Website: macys
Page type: customer-info-address
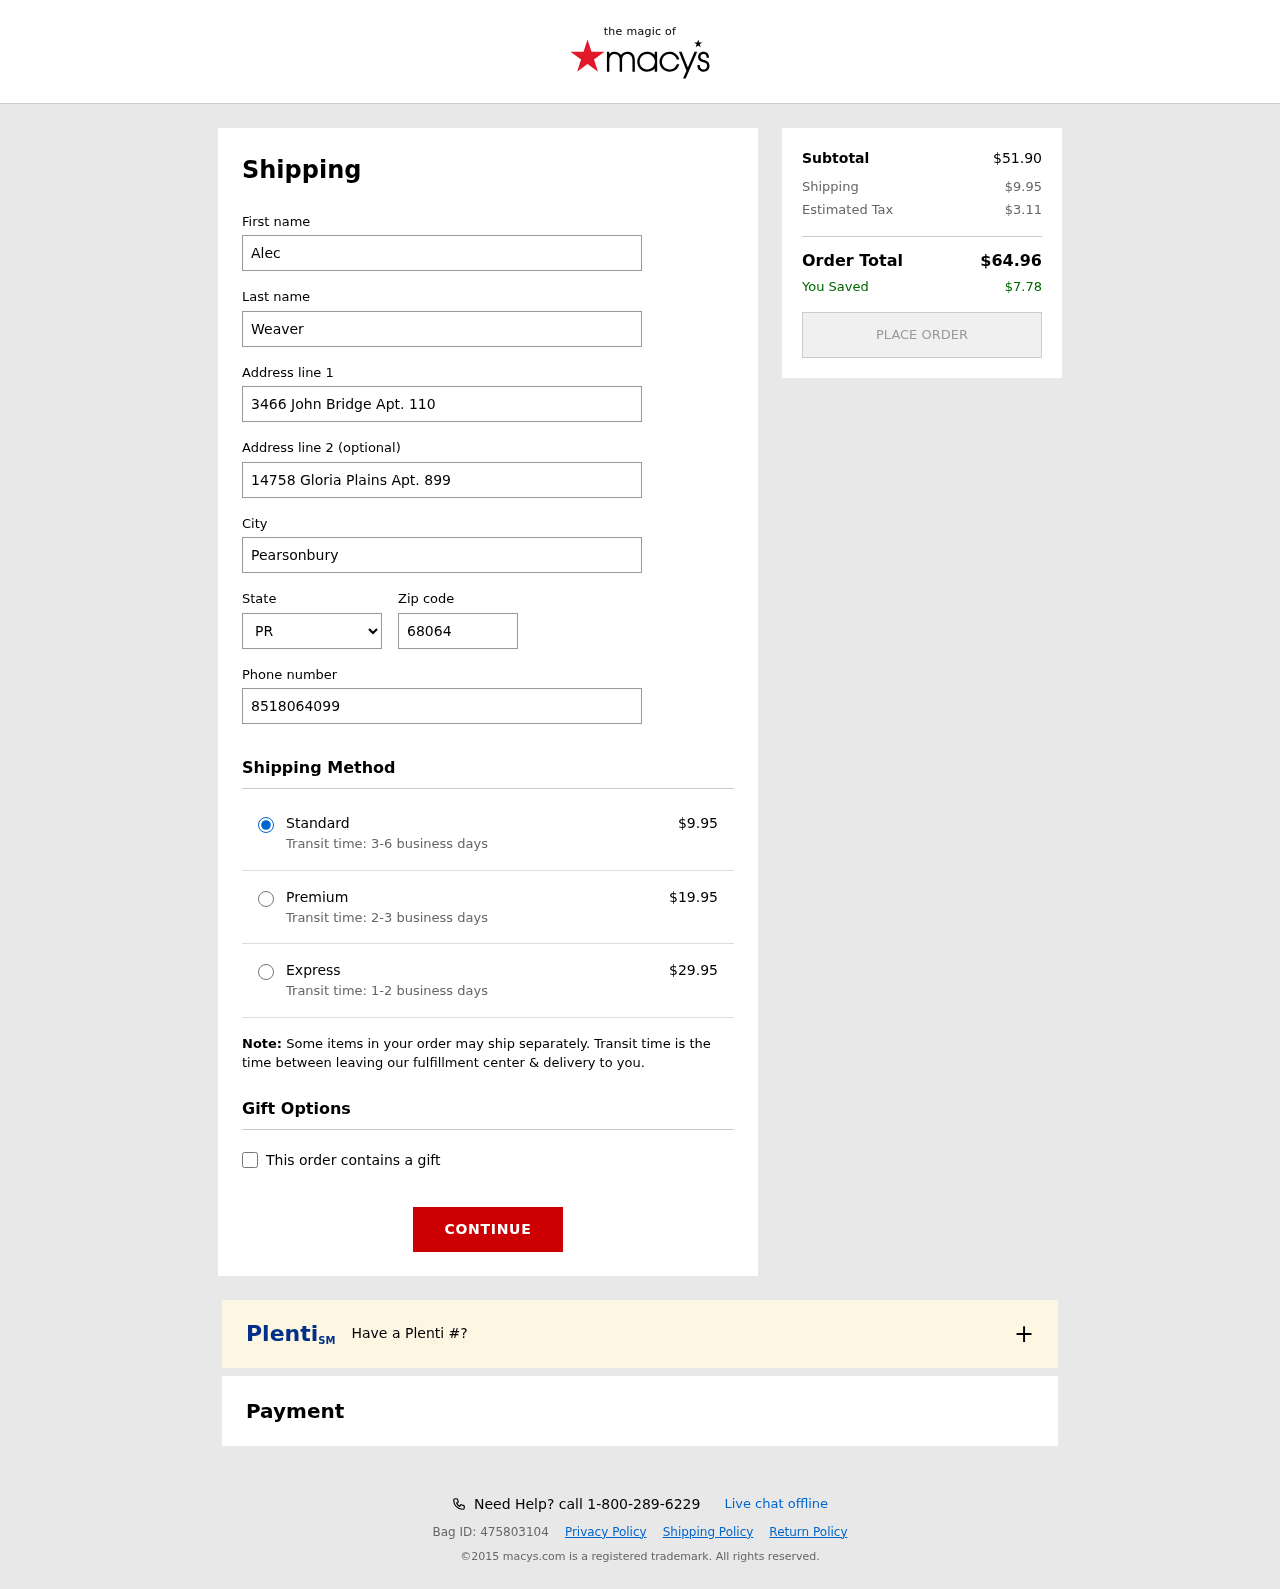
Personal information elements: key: PII_CITY
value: Pearsonbury
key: PII_FIRSTNAME
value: Alec
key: PII_LASTNAME
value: Weaver
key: PII_PHONE
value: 8518064099
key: PII_POSTCODE
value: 68064
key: PII_STATE_ABBR
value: PR
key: PII_STREET
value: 3466 John Bridge Apt. 110
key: PII_STREET2
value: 14758 Gloria Plains Apt. 899
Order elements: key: ORDER_SHIPPING_COST
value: $9.95
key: ORDER_SHIPPING_COST_PREMIUM
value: $19.95
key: ORDER_SHIPPING_COST_EXPRESS
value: $29.95
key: ORDER_SUBTOTAL
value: $51.90
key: ORDER_TAX
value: $3.11
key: ORDER_TOTAL
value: $64.96
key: ORDER_SAVINGS
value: $7.78